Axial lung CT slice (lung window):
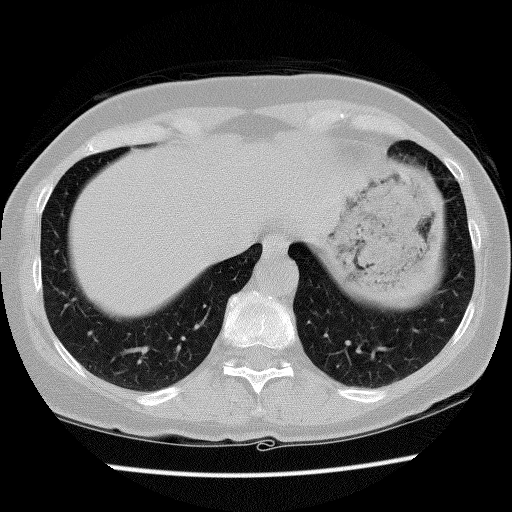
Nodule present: no